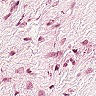
Metastatic tissue present: no